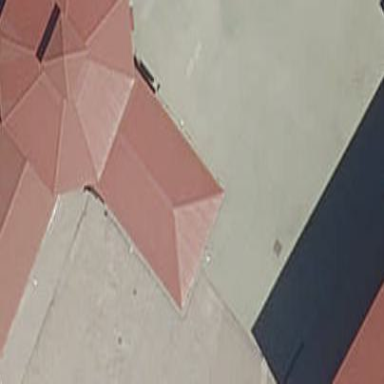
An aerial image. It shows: School building.